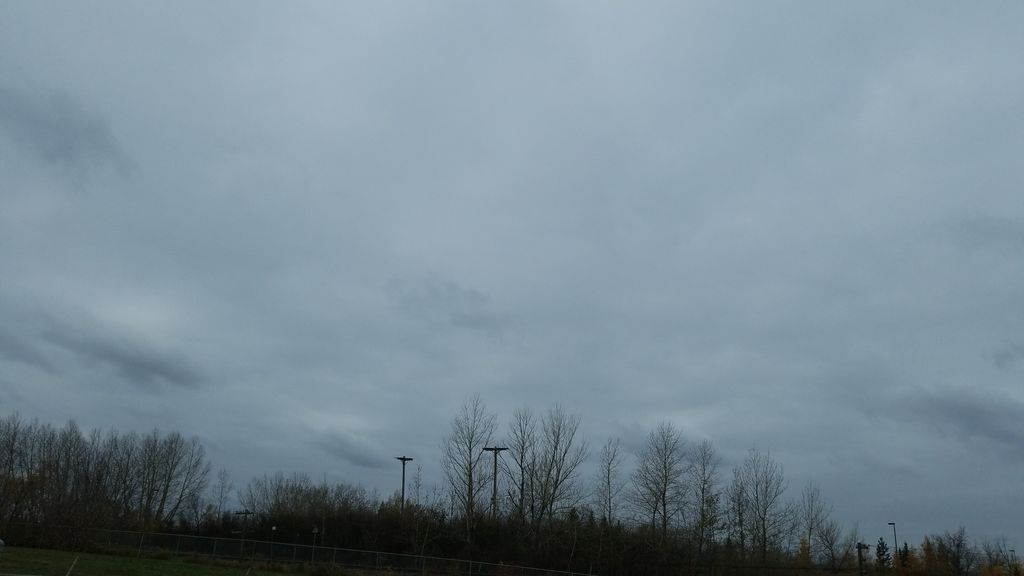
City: edmonton